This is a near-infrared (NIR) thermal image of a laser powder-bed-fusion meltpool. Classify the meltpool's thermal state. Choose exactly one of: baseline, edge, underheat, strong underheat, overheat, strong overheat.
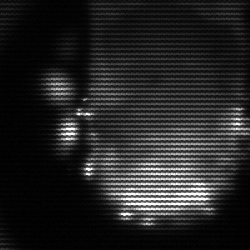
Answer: baseline